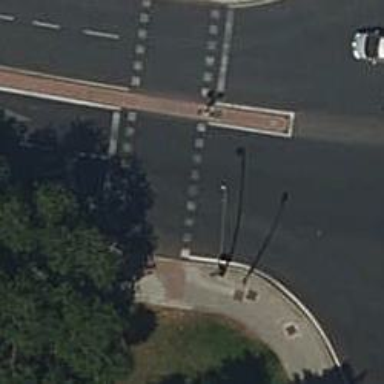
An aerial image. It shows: Zebra crossing with traffic signals. The crossing is marked by traffic lights.